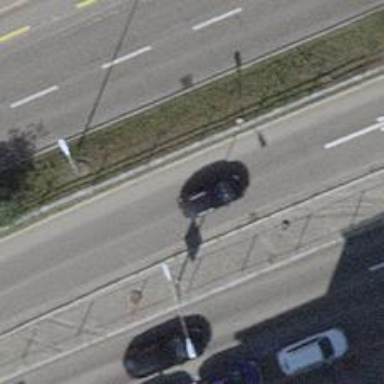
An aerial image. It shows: Asphalt surface.